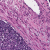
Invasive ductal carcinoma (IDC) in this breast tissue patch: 1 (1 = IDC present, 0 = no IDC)